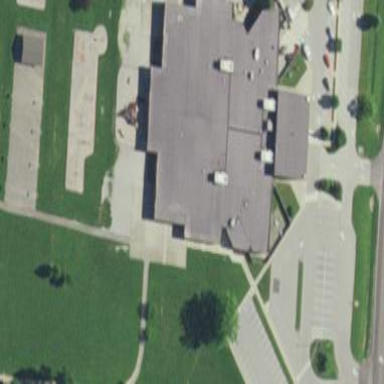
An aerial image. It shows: School building.